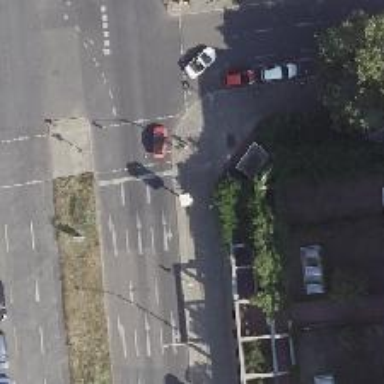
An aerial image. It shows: Crossing with traffic signals.